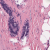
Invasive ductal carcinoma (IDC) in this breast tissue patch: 1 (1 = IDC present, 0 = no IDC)